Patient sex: M
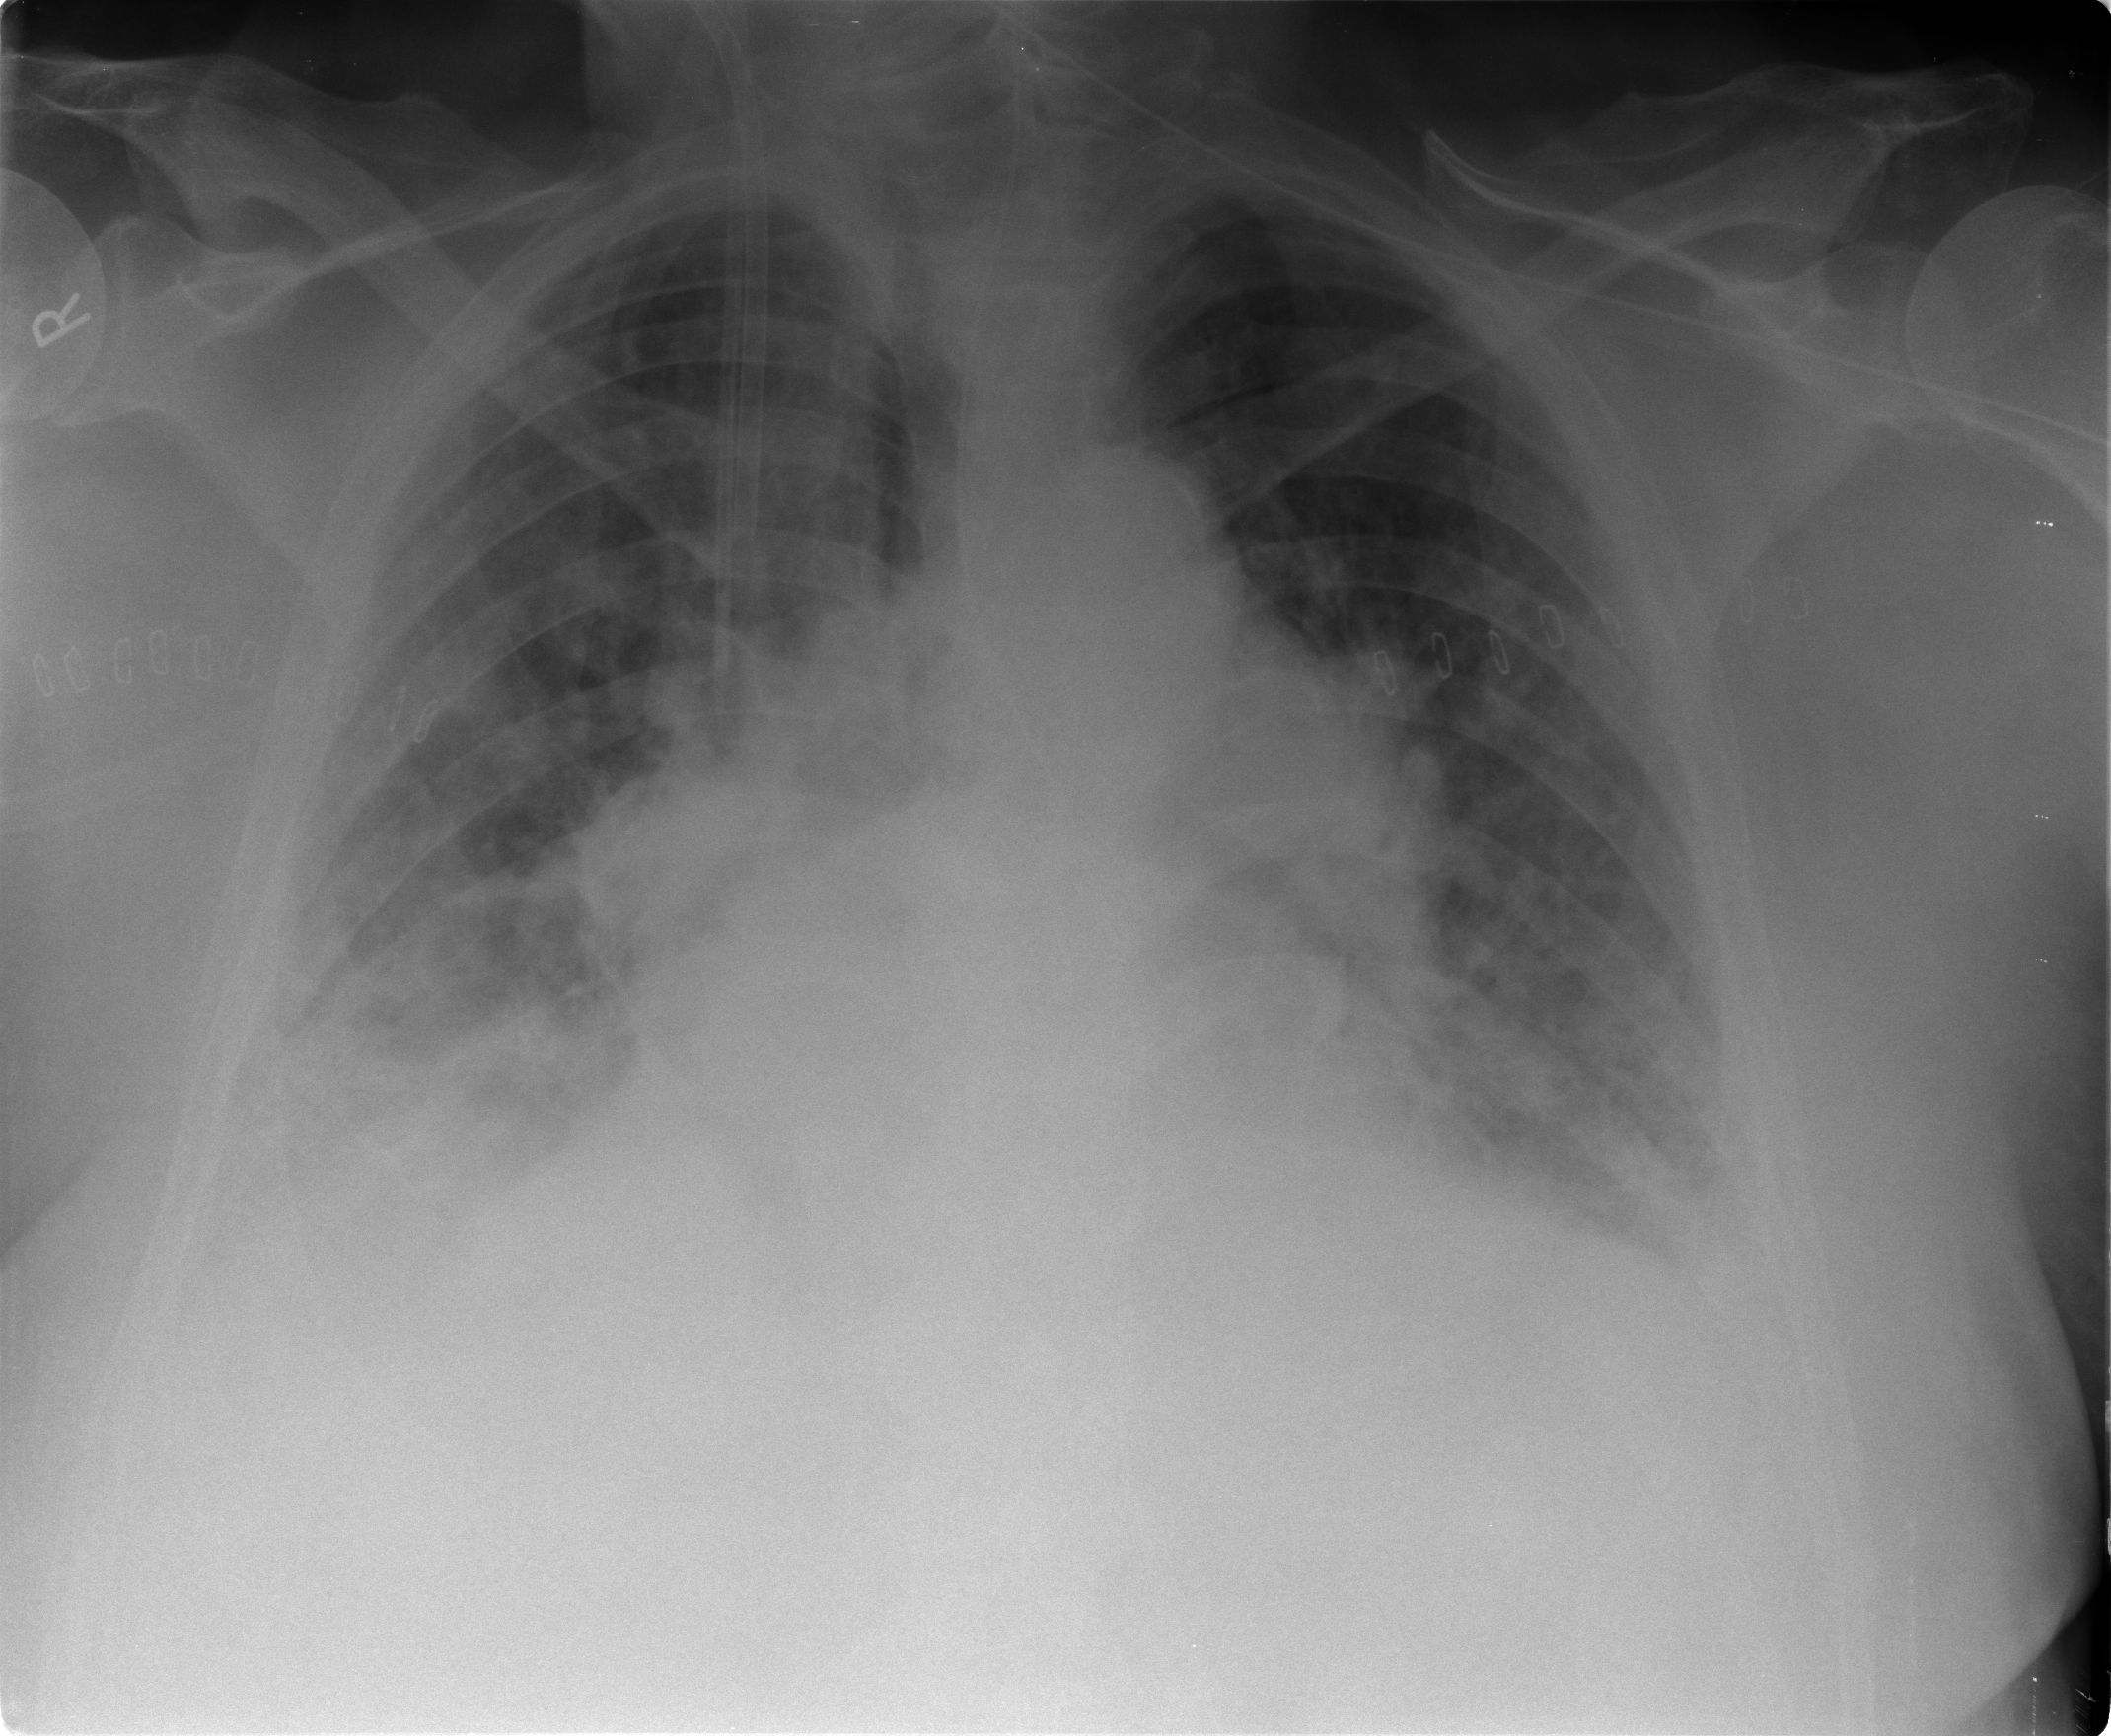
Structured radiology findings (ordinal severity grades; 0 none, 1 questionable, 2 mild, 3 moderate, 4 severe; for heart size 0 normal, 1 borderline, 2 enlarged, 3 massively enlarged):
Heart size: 0
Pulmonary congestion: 3
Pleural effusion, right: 2
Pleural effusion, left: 2
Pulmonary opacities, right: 3
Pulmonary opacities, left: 3
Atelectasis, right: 2
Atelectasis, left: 2